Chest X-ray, AP view. Patient: 63 years old, sex M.
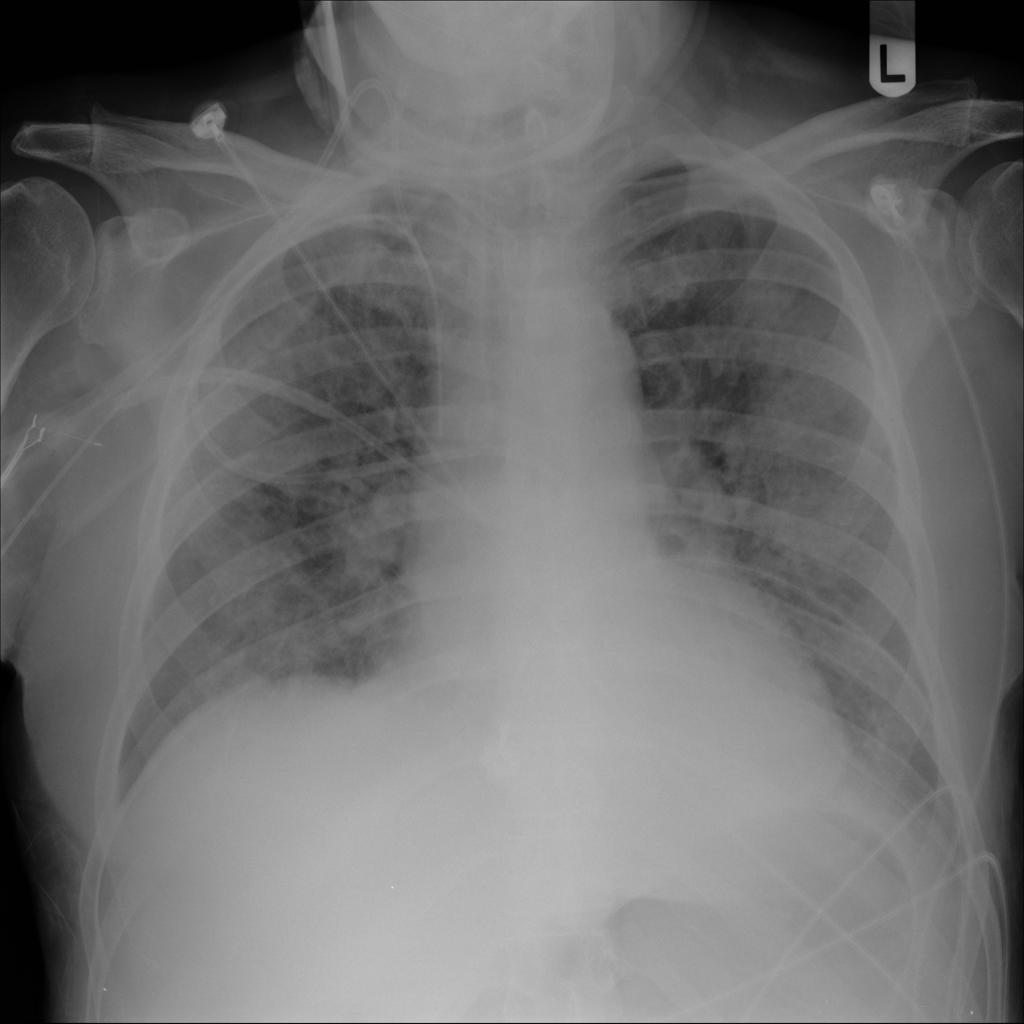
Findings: Infiltration